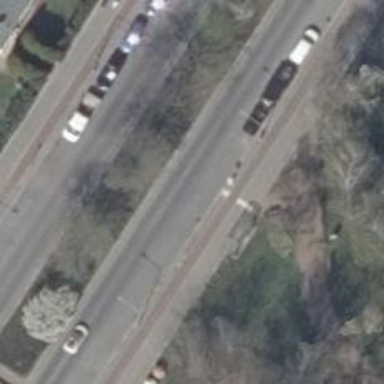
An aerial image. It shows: Footway along the road.